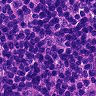
Metastatic tissue present: no